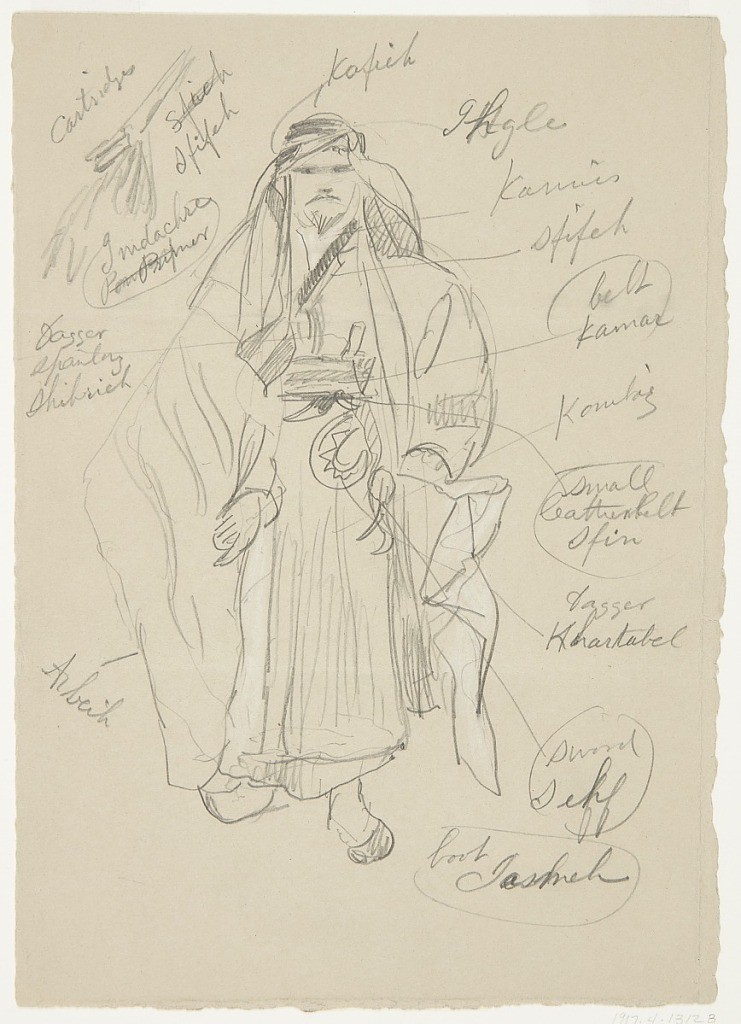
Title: Arabian Man
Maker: Frederic Edwin Church, American, 1826–1900
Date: probably February 1868
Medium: Graphite, brush and white gouache on gray wove paper
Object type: Drawing
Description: Frontal figure sketch of an Arabian man and the various diverse elements of his outfit, from his headdress (kafieh) to his dagger (khanjarli) and cloak. Figure loosely rendered.